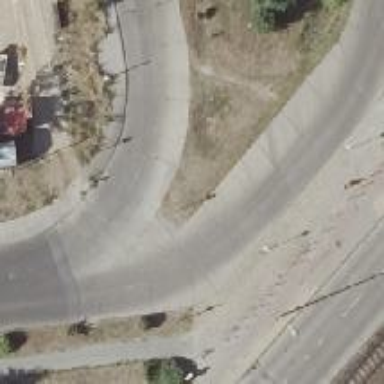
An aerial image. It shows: Service road with concrete surface and separate sidewalk.